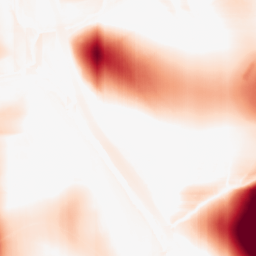
Category: morphological
Decomposition family: rolling_ball
Decomposition parameters: radius: 50
Upsampling method: sinc_hamming
Upsampling parameters: scale: 2
kernel_size: 16
Upsampling scale: 2